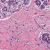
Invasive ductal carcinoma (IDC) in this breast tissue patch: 0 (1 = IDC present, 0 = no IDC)